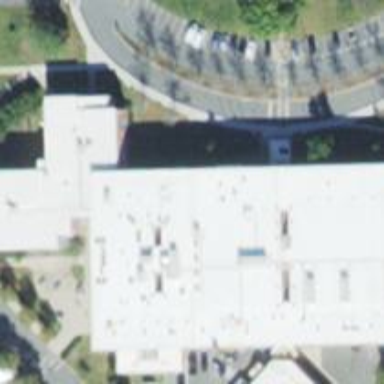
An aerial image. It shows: School.